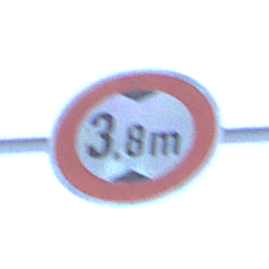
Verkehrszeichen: TatsaechlicheHoehe
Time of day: Midday
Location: Outdoor (Nature)
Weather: Overcast
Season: Winter
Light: Natural